Question: Im trying to embed a PDF on to my page, but the PDF just does not load. I have checked the file path which is correct.
When the page first loads, I get a blank grey embed field, however when I click on the embed, I get this (which stays like this):

'''
<script>
var selected_doc_ref = "";
function getPDF() {
//selected_doc_ref = "395";
var DV_pdf_path = "../../../Document_Viewer/Risk_Assessment/RISK ASSESSMENT 1024.pdf";
var pdf = document.getElementById("pdf");
var clone = pdf.cloneNode(true);
clone.setAttribute('src', DV_pdf_path);
pdf.parentNode.replaceChild(clone, pdf)
}
</script>
<body onload="getPDF()">
<embed id="pdf" style="border-radius: 10px;position: relative;top:0;right:0;left:0;bottom:0;width:100%;height:620px;"/>
'''
Any ideas where I am going wrong?
Thanks
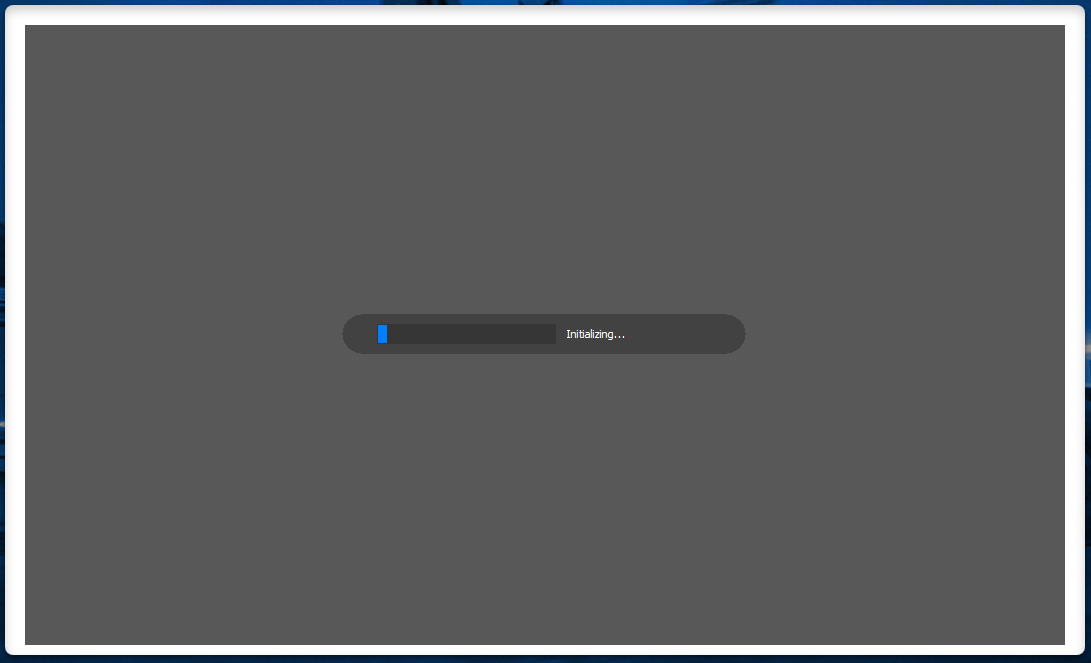
Answer: As the browser does not refresh the embed tag when you add the 'src' attribute to the '<embed>' tag after page load you have 2 options:
- '<embed>''src'- In your javascript, add the whole '<embed>' tag inside the 'getPDF()' function instead of just the attribute 'src':'''
var e = document.createElement('embed');
e.attributes['src'] = src;
e.attributes['style'] = "border-radius: 10px;position: relative;top:0;right:0;left:0;bottom:0;width:100%;height:620px;";
document.getElementById("pdfContainer").appendChild(e);
'''
'<embed>'